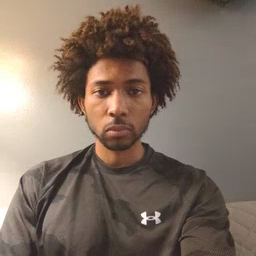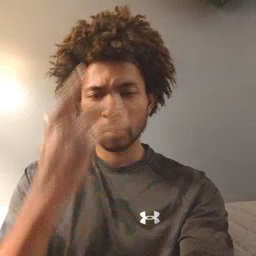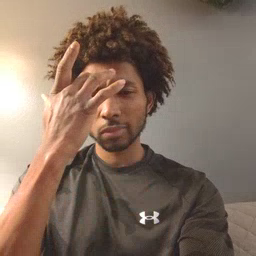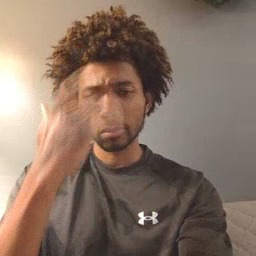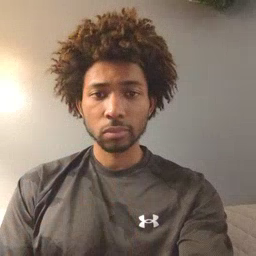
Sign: sick